You are looking at the short-time Fourier spectrogram of a bearing's acceleration signal. Based on the visible evidence, which condition applies: normal, inner_race, outer_race, ball?
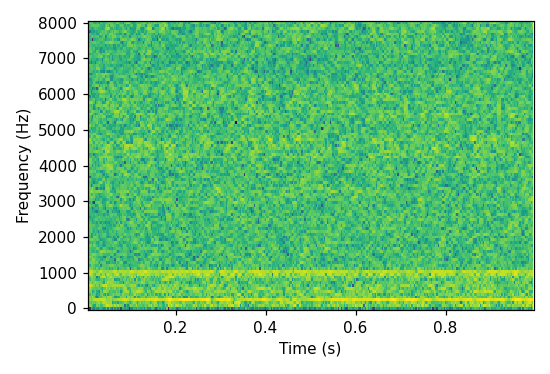
Answer: normal